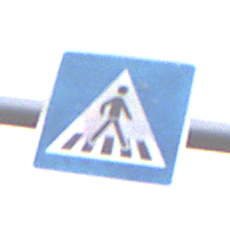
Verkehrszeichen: FussgaengerueberwegLinks
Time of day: Midday
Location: Outdoor (RoadRail)
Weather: PartlyCloudy
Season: NotSpecified
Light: Natural